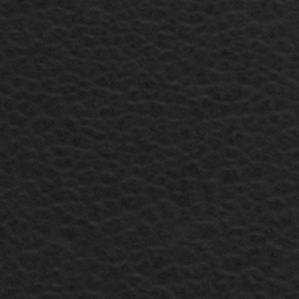
Label: frost